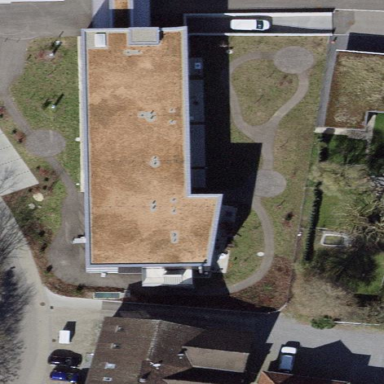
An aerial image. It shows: Nursing home building.